Interaction volume radius: 5 \u00c5
Interaction volume height: 10 \u00c5
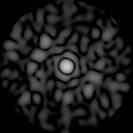
Disorder parameter: 0.8995